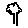
Label: tree